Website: apple
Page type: payment
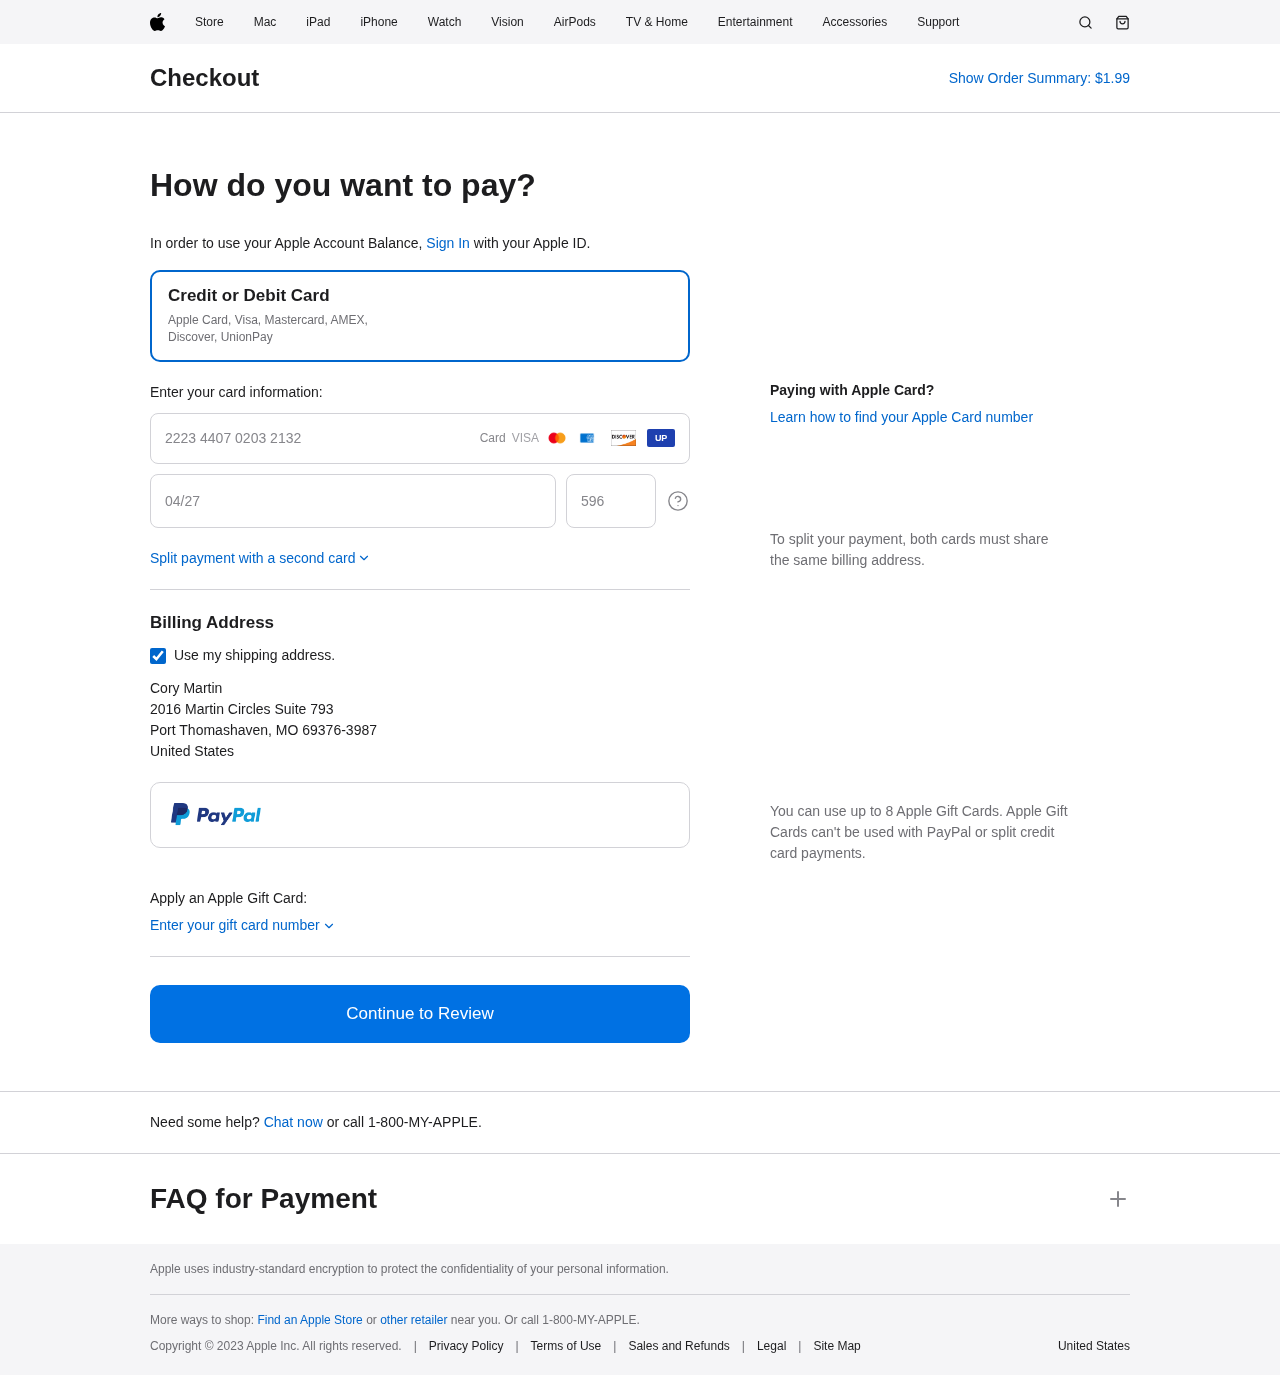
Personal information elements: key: PII_CARD_CVV
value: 596
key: PII_CARD_EXPIRY
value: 04/27
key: PII_CARD_NUMBER
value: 2223 4407 0203 2132
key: PII_COUNTRY
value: United States
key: PII_FULLNAME
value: Cory Martin
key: PII_STREET
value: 2016 Martin Circles Suite 793
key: PII_CITY_STATE_ZIP
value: Port Thomashaven, MO 69376-3987
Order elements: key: ORDER_TOTAL
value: $1.99